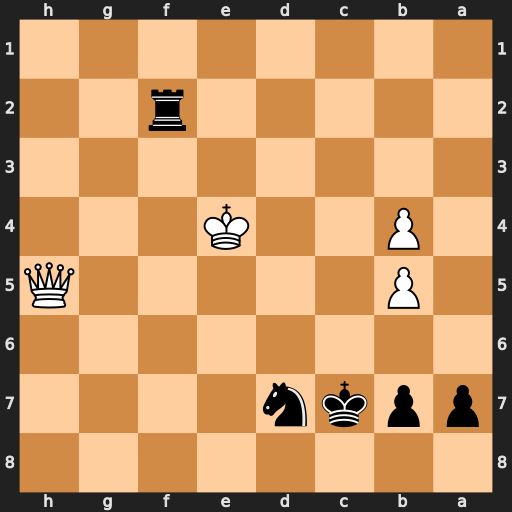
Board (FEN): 8/ppkn4/8/1P5Q/1P2K3/8/5r2/8
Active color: b
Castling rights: -
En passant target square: -
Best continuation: Nf6+ Ke3 Nxh5